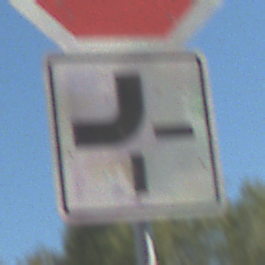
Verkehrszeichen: VerlaufVorfahrtsstrasse2
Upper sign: Stop
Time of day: Midday
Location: Outdoor (Nature)
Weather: Clear
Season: Summer
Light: Natural